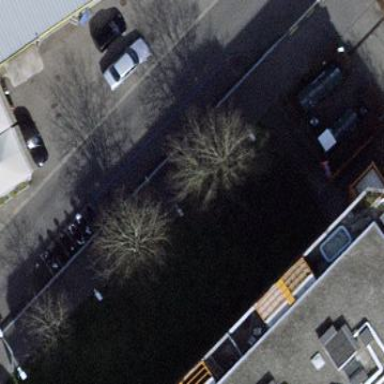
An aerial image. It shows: Asphalt parking lane.